Interaction volume radius: 10 \u00c5
Interaction volume height: 25 \u00c5
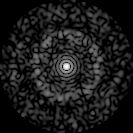
Disorder parameter: 0.8264